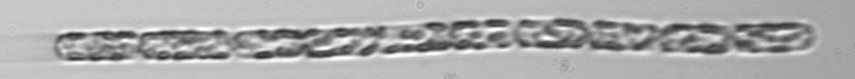
Label: Dactyliosolen_fragilissimus